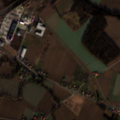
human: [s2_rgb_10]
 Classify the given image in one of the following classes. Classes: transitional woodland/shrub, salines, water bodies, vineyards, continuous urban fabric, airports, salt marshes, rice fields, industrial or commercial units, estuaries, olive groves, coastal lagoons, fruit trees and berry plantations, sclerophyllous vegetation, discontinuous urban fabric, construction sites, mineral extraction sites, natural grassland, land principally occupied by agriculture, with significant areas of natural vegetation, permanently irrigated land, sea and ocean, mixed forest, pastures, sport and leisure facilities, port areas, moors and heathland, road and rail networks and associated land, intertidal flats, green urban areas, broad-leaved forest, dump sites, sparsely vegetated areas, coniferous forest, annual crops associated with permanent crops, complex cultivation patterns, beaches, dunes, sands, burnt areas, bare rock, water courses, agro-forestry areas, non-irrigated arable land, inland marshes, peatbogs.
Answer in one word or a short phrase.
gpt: industrial or commercial units, non-irrigated arable land, land principally occupied by agriculture, with significant areas of natural vegetation